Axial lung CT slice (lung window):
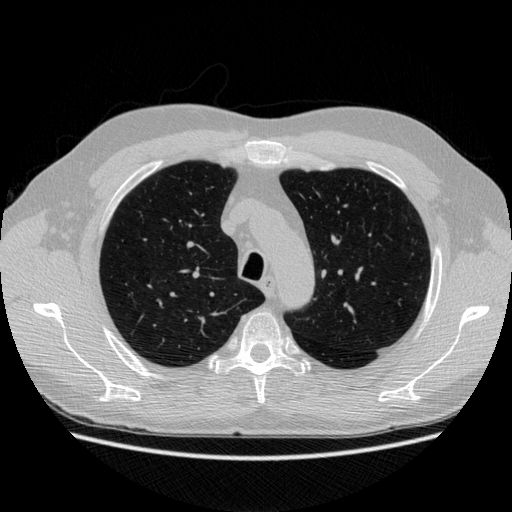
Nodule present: no